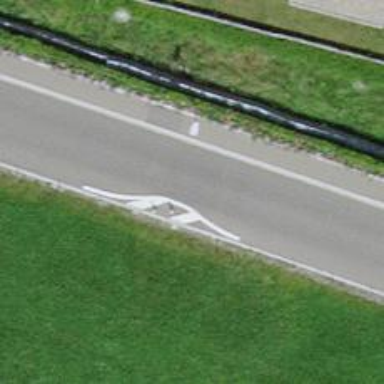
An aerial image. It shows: Chicane for traffic calming.